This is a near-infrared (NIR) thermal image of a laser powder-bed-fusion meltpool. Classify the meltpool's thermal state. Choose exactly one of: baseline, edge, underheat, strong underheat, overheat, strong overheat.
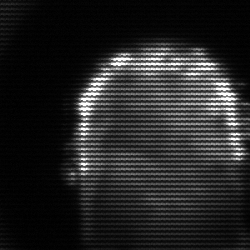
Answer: baseline